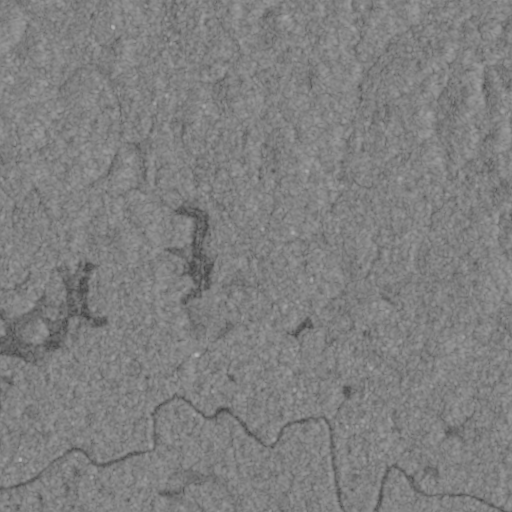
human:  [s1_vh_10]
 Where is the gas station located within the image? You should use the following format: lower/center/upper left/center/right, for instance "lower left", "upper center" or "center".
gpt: The gas station is located in the center of the image.
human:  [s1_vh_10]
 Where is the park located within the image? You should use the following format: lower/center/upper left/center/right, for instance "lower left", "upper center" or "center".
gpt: The park is located in the center of the image.
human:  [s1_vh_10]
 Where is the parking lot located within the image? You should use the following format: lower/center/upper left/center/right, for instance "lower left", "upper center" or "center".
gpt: The parking lot is located in the lower right of the image.
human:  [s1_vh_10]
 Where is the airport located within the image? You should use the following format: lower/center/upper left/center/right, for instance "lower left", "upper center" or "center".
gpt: There is no airport in the image.

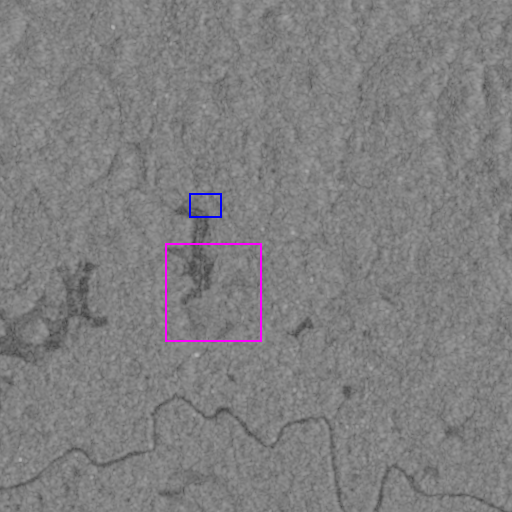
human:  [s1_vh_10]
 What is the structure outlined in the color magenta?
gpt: The structure outlined in magenta is a crop field.
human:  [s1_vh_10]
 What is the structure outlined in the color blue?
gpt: The structure outlined in blue is a landfill.
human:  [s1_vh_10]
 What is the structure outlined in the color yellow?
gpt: There is no yellow outline.